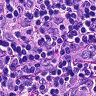
Metastatic tissue present: no